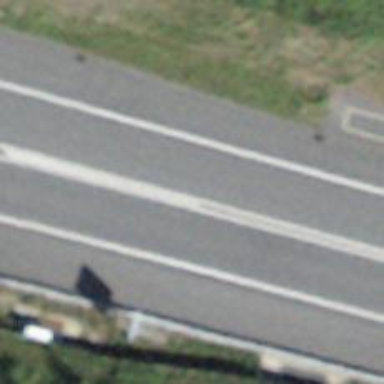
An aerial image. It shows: Asphalt motorway of trunk classification.